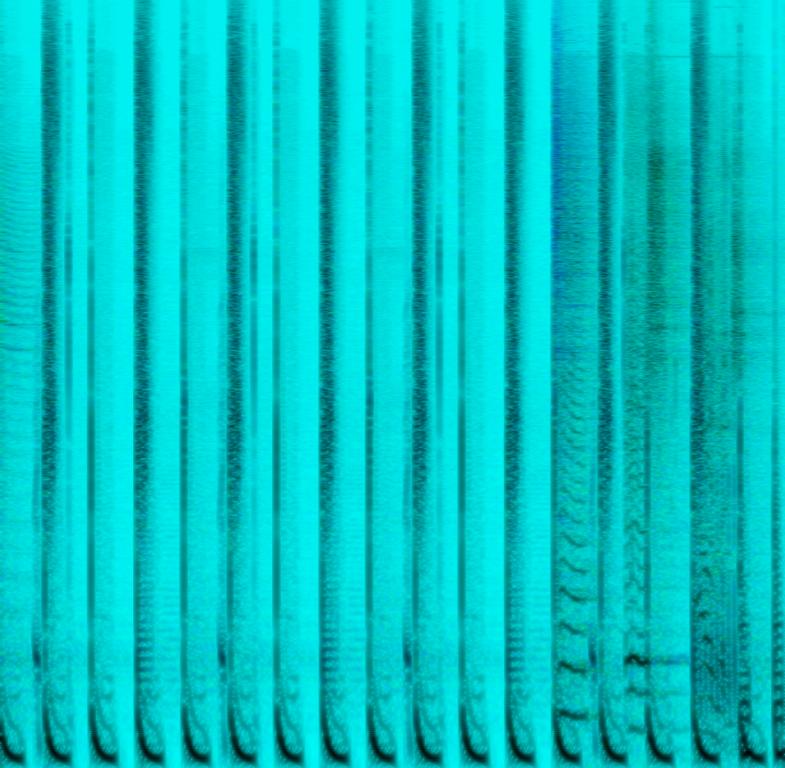
This song contains a four on the floor kick with a monotone and simple bassline. This song is produced in lower sound quality and the recording is clipping a little bit. This song may be played at a private houseparty.